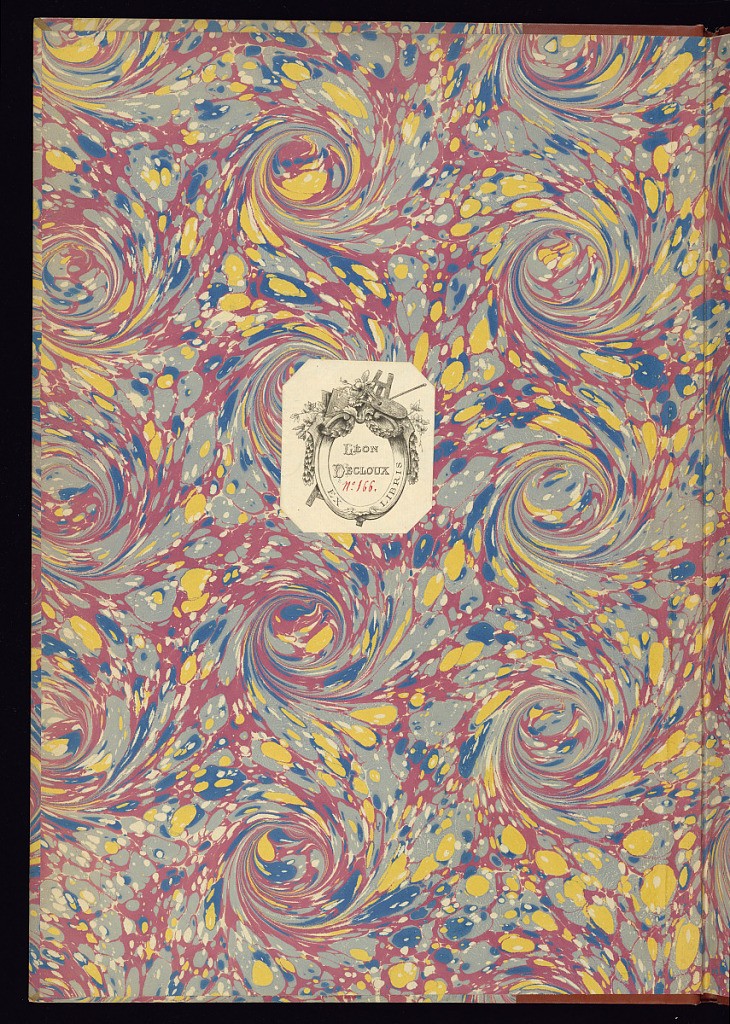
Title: Album of Molding Designs, Plans, and Sections for Interiors
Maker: Jean Mariette, French, 1660–1742
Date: late 17th–mid- 18th century
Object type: Album
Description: Album with a series of six architectural designs for interior moldings with multiple plans and section views on each plate for the detailed components. The plates are numbered, titled, and signed by the publisher.